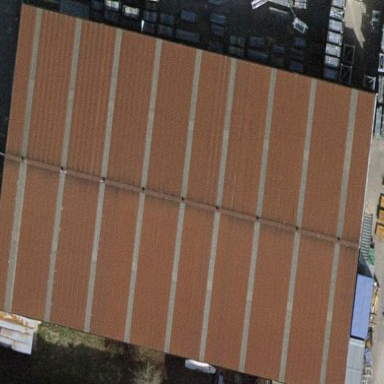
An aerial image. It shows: Warehouse building.